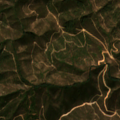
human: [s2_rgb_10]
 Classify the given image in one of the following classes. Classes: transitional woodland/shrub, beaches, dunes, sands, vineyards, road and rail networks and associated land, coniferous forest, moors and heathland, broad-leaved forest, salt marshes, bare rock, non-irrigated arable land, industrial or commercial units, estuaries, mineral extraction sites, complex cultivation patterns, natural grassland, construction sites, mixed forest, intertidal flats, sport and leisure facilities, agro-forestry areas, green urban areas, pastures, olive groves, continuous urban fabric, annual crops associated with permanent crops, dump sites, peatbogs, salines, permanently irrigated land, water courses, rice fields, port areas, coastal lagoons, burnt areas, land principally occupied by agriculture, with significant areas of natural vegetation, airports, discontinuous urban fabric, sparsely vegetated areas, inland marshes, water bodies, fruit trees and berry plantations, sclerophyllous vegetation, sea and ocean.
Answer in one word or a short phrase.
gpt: sclerophyllous vegetation, transitional woodland/shrub